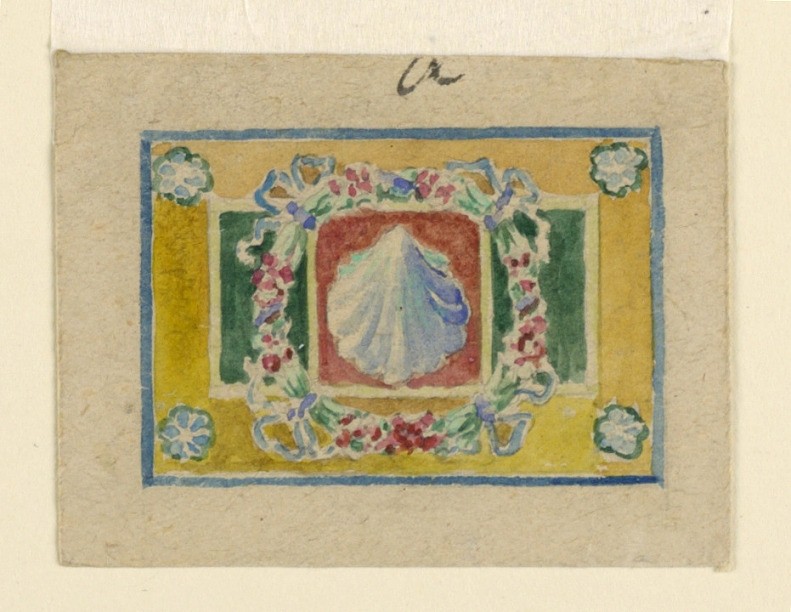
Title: Design for a Decorative Panel
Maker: John La Farge, American, 1835–1910
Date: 1880–1900
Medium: Graphite and watercolor on paper
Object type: Drawing
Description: Horiztonal panel showing a scallop shell on a red ground, within a floral wreath. Flower rosettes at the outer corners. Verso: graphite sketches of a similar motif.